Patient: sex F, age 65
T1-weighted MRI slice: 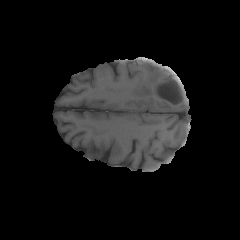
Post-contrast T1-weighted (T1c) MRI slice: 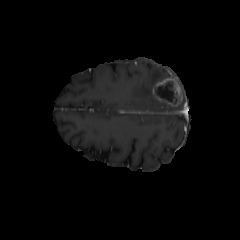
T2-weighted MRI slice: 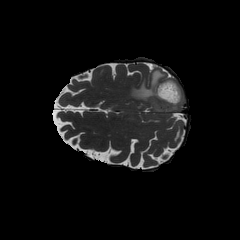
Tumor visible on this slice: yes
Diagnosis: Glioblastoma, IDH-wildtype
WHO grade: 4